Interaction volume radius: 5 \u00c5
Interaction volume height: 15 \u00c5
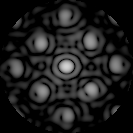
Disorder parameter: 0.3338